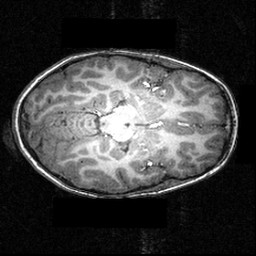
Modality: T1w
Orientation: axial
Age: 12
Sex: female
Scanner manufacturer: siemens
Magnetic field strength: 3.951 T
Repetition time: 1.26 s
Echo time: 0.00303 s